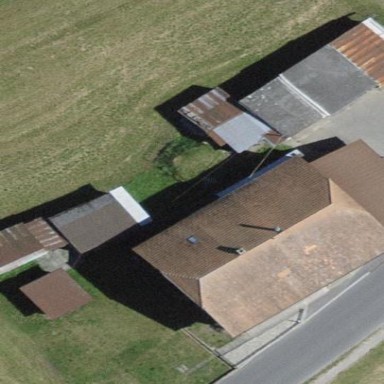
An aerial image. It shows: Farm building.